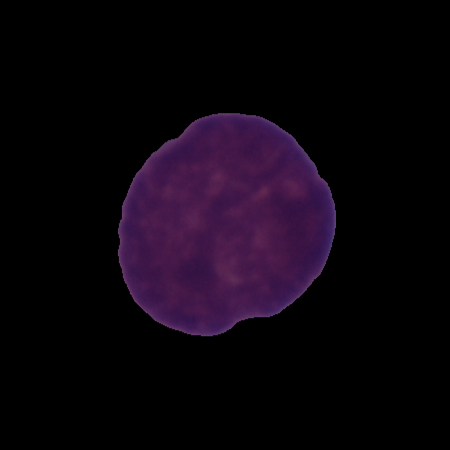
Label: cancer